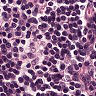
Metastatic tissue present: no